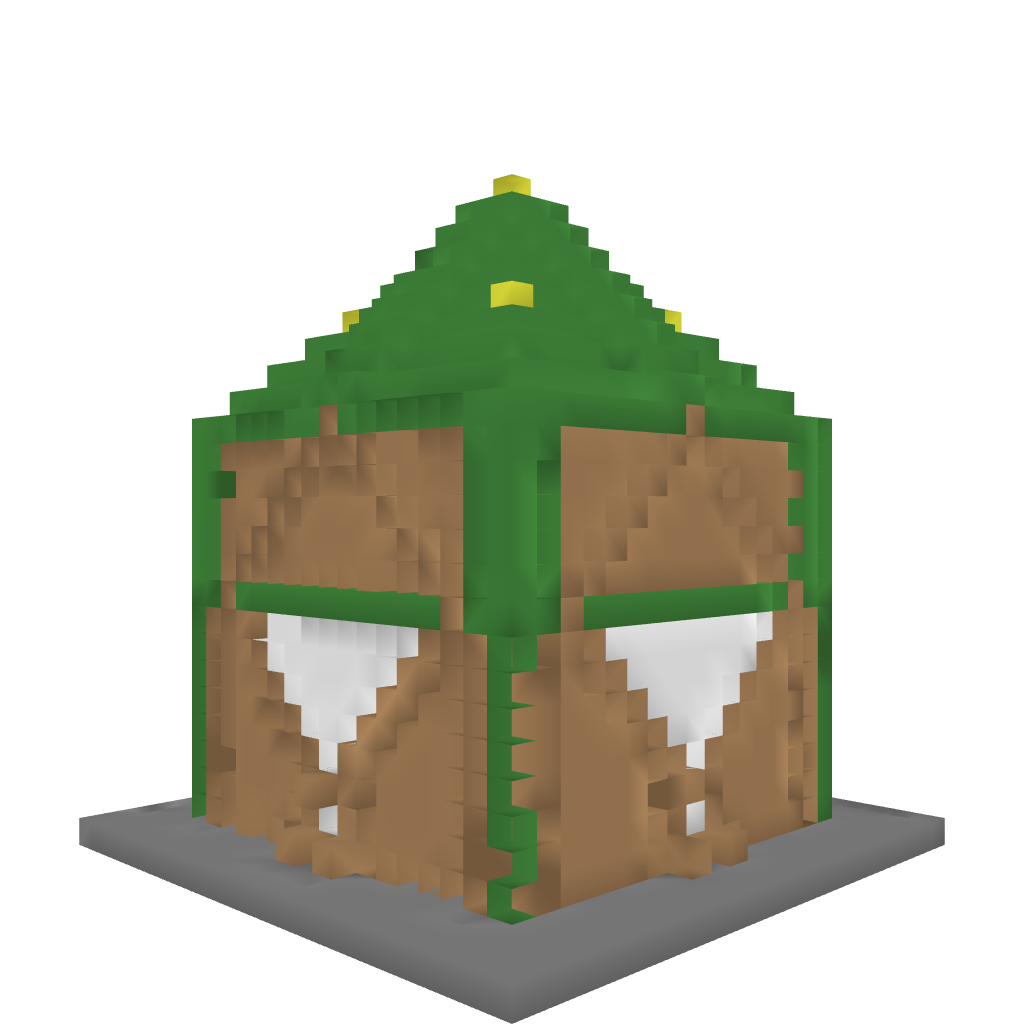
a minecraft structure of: Coco Bean Farm bad low quality